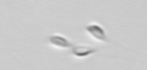
Label: Dinobryon